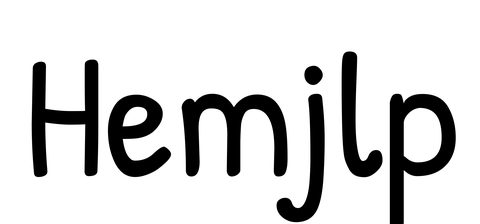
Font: PatrickHand-Regular